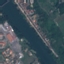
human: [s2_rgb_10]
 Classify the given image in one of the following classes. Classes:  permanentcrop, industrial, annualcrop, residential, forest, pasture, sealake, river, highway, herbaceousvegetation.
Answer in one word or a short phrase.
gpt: River